Interaction volume radius: 10 \u00c5
Interaction volume height: 20 \u00c5
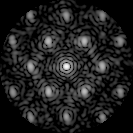
Disorder parameter: 0.4208